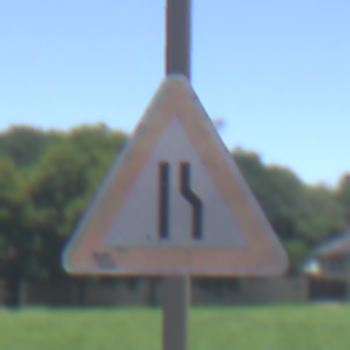
Verkehrszeichen: EinseitigVerengteFahrbahnRechts
Umgebung: Outdoor, Nature
Tageszeit: Midday
Wetter: Clear
Licht: Natural
Jahreszeit: Summer
Kontrast: HighContrast